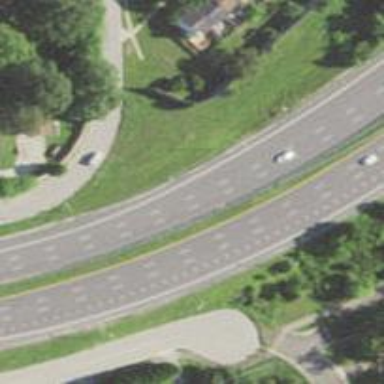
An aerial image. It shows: Primary highway that is also expressway.